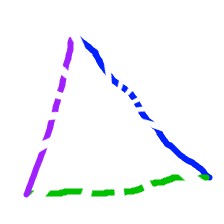
Shape: triangle